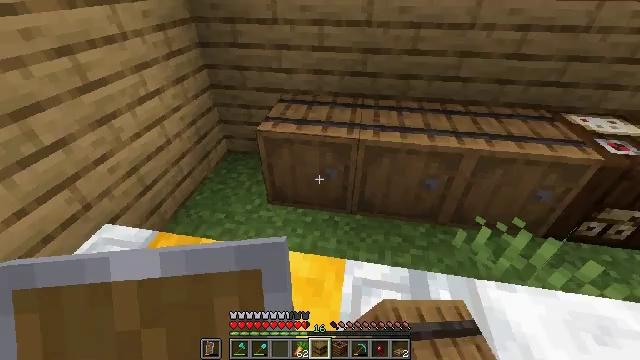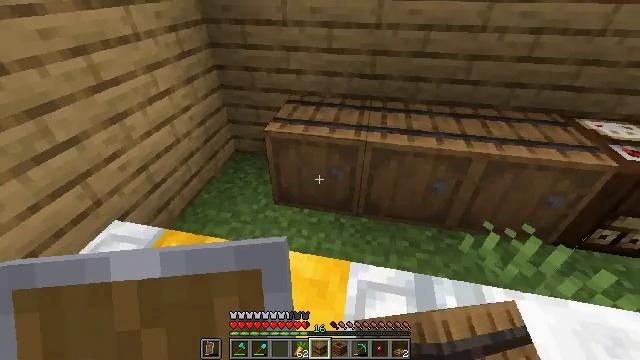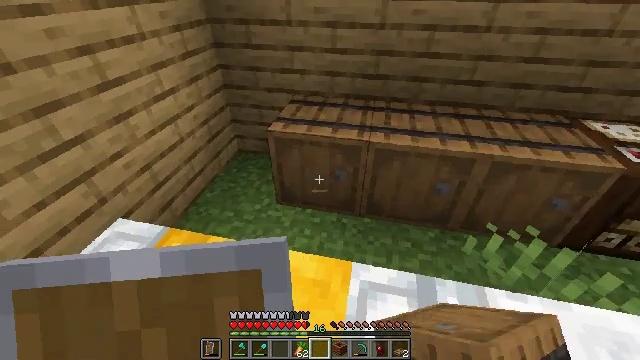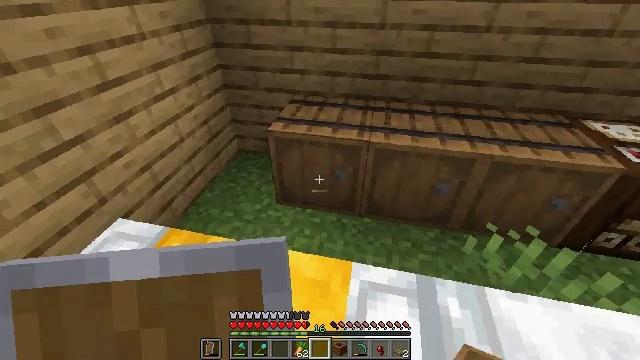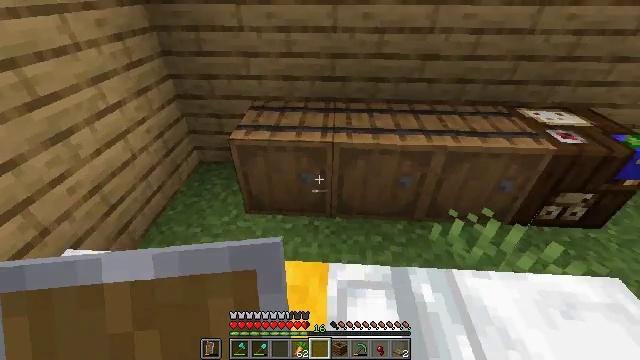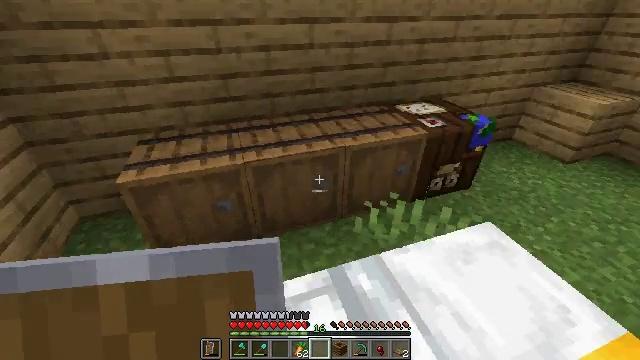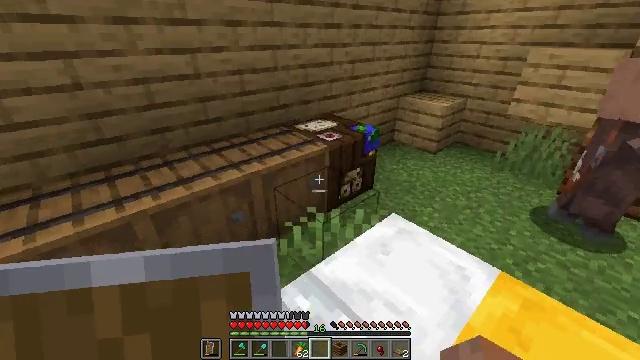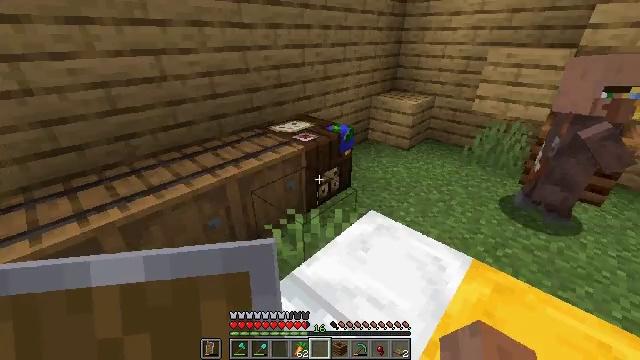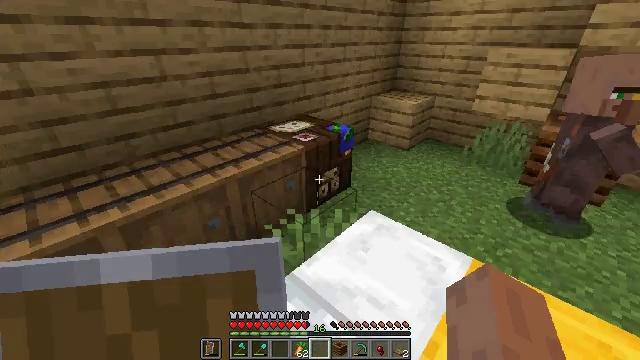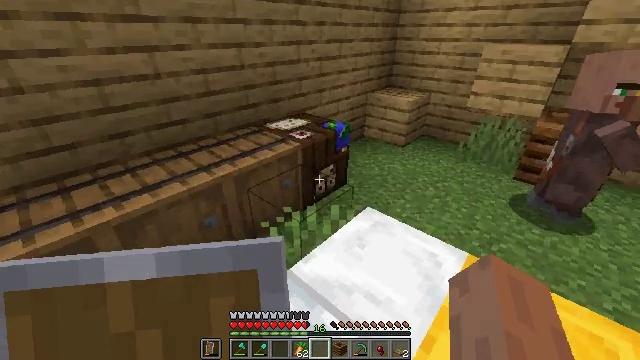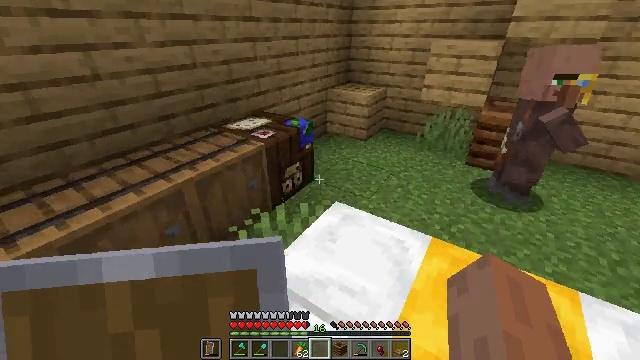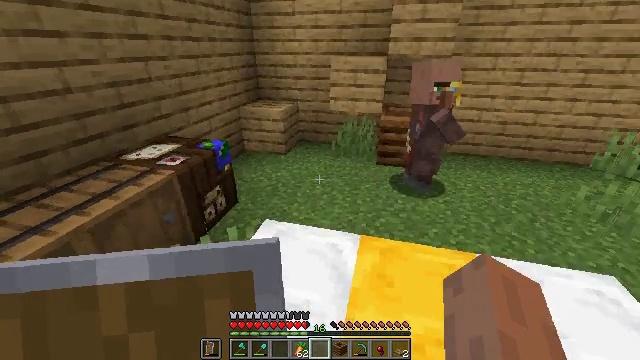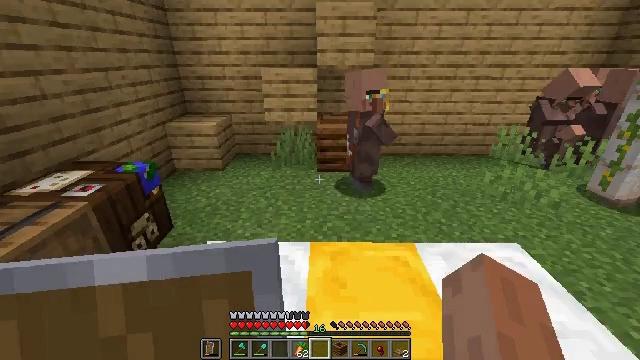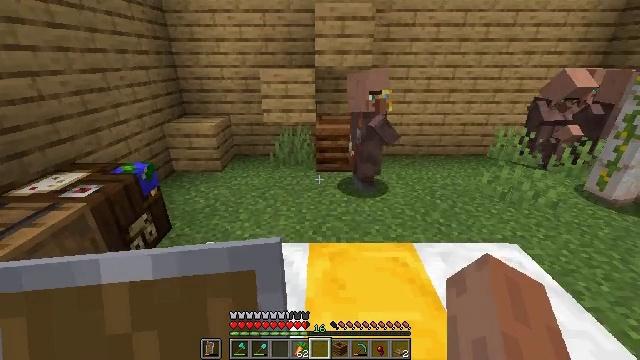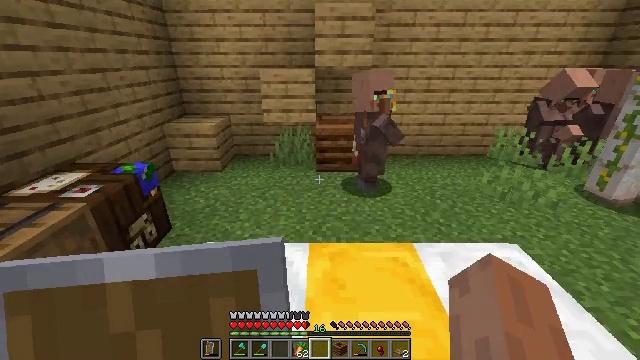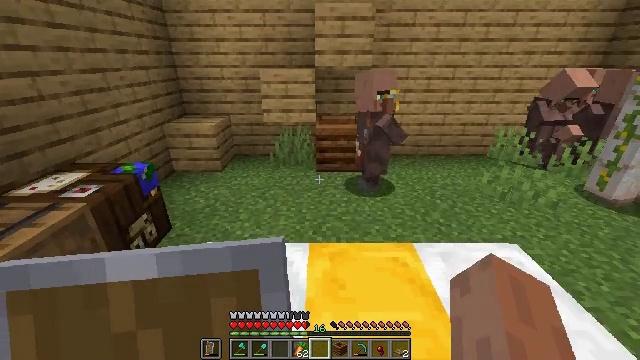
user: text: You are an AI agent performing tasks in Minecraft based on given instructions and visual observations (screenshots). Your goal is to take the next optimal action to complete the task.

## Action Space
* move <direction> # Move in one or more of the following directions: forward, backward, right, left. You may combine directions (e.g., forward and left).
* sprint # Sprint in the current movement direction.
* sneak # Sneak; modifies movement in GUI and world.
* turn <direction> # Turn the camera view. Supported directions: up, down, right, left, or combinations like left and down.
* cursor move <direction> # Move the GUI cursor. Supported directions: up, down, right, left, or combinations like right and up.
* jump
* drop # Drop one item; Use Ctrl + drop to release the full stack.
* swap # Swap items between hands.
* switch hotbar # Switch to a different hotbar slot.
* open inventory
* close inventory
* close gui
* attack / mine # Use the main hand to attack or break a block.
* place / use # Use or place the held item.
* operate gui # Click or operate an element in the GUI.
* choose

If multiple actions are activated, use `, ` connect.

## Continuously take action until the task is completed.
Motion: motion action
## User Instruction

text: Break the cartography table.
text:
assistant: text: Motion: turn left
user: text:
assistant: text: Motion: no_op
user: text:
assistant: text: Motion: no_op
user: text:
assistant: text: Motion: turn right
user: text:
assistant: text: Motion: turn right and up
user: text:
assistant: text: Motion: turn right and up
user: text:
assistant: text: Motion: turn right
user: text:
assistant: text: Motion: no_op
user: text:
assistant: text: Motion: no_op
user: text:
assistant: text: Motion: turn right
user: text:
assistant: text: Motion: turn right and up
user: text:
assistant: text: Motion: turn right and up
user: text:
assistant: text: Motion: no_op
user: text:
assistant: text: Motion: no_op
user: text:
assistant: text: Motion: no_op
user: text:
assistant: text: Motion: turn right and up
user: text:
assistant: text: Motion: turn right and up
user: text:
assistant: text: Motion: turn right and up
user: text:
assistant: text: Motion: turn right
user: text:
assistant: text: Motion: turn right
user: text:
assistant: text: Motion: no_op
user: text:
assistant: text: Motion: no_op
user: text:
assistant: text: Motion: move right
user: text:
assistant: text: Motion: move right
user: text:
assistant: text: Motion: move right
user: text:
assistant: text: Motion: move right
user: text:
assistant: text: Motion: move right
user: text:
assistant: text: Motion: move right
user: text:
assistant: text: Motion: move right
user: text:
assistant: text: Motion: turn left